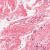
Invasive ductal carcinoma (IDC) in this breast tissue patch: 1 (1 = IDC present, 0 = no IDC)